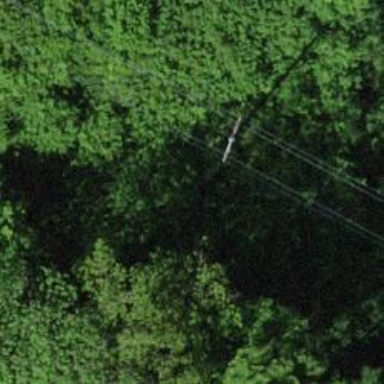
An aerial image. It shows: Utility pole as the man-made structure.